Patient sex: M
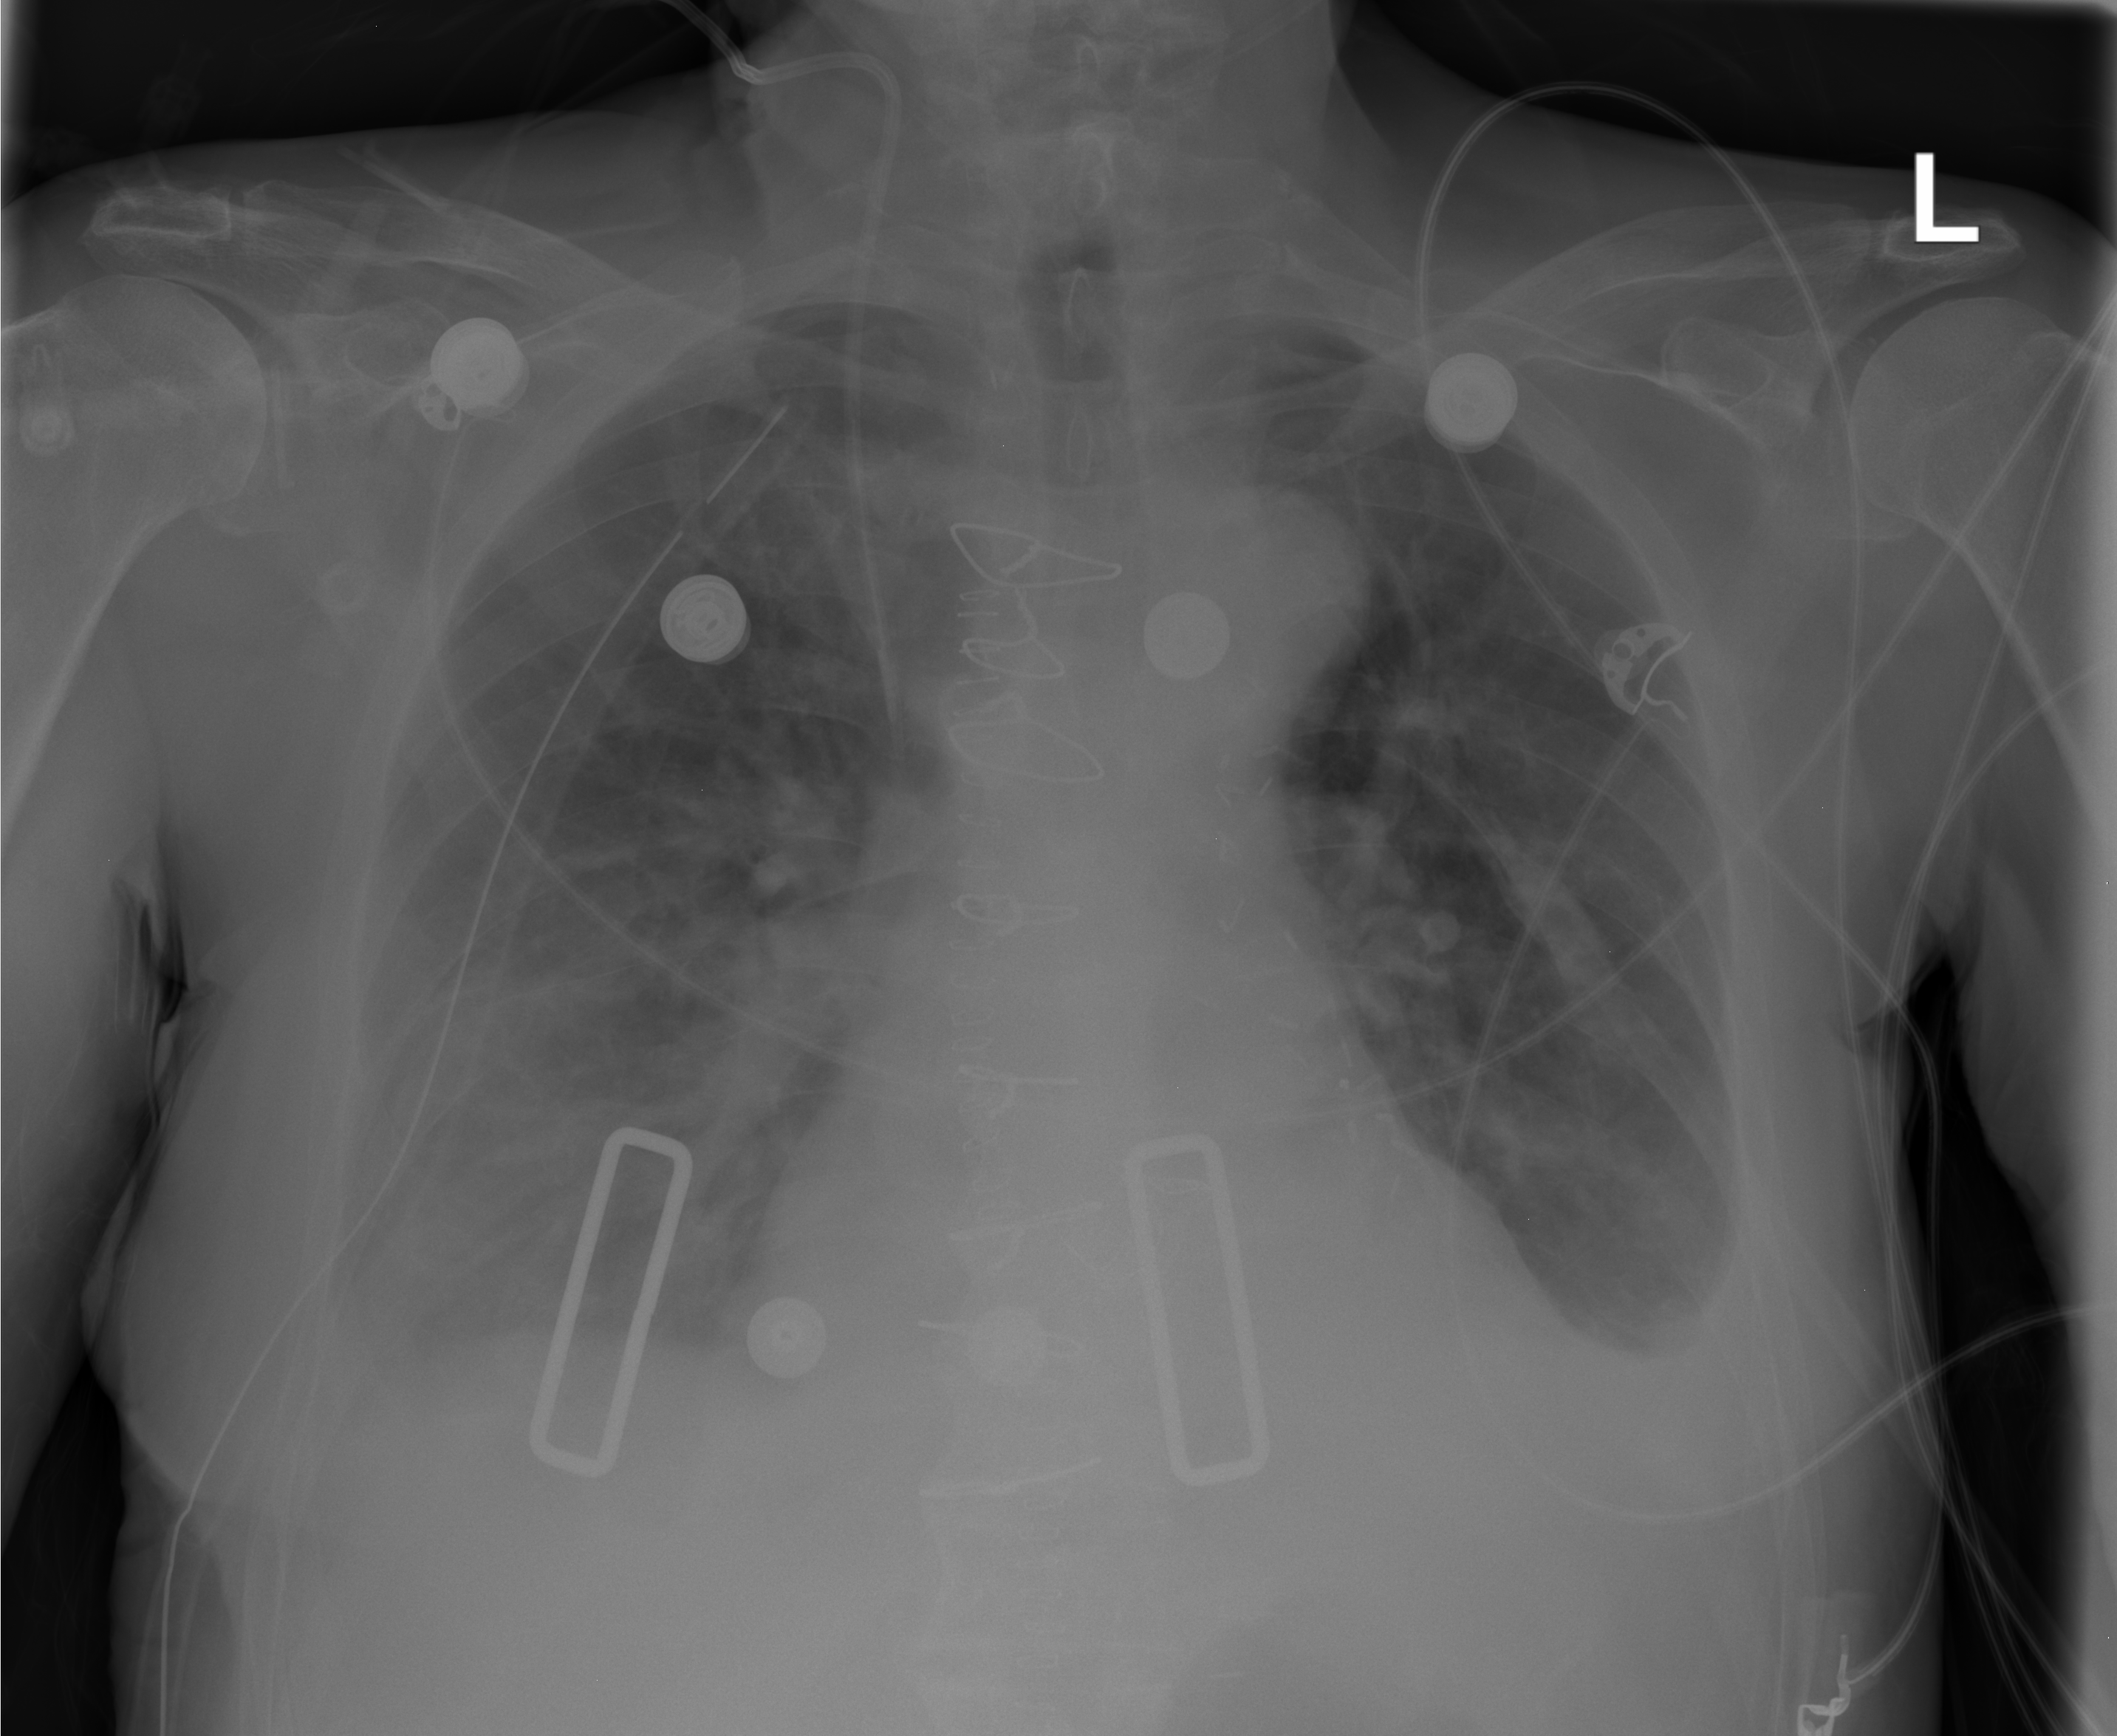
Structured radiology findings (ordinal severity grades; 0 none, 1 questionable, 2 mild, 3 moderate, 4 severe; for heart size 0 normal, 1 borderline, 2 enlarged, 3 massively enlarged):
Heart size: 2
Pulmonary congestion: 0
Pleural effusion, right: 2
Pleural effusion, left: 2
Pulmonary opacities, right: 2
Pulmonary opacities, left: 0
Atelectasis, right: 3
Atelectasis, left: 2